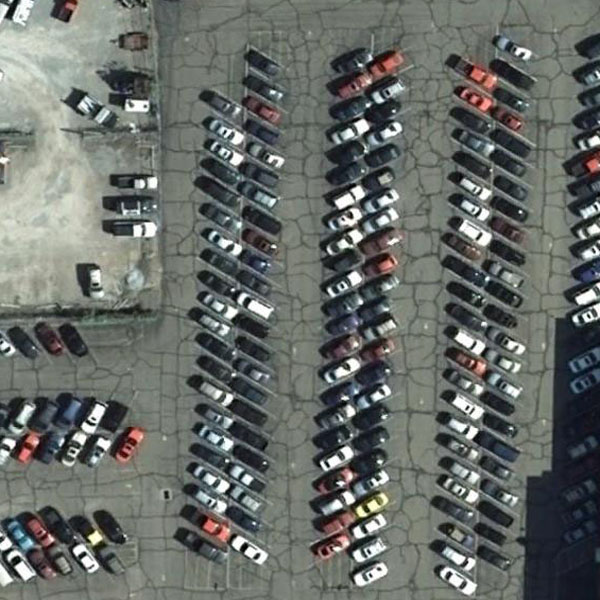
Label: Parking